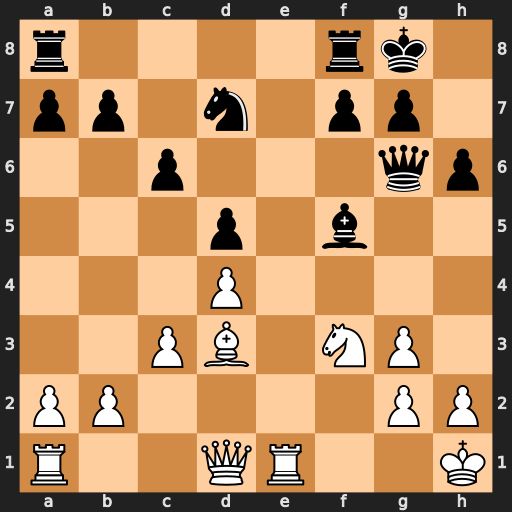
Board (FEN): r4rk1/pp1n1pp1/2p3qp/3p1b2/3P4/2PB1NP1/PP4PP/R2QR2K
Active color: w
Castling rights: -
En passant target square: -
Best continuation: Nh4 Bxd3 Nxg6